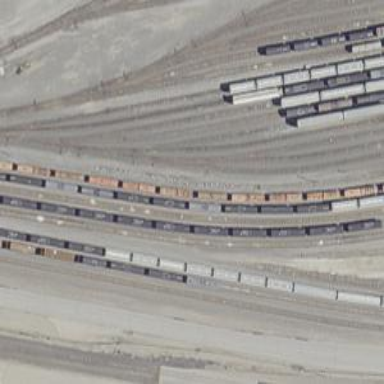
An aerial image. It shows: Railway yard used for servicing trains.